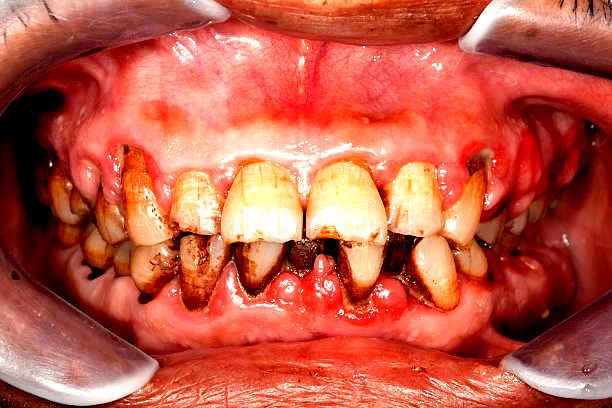
Condition: Calculus